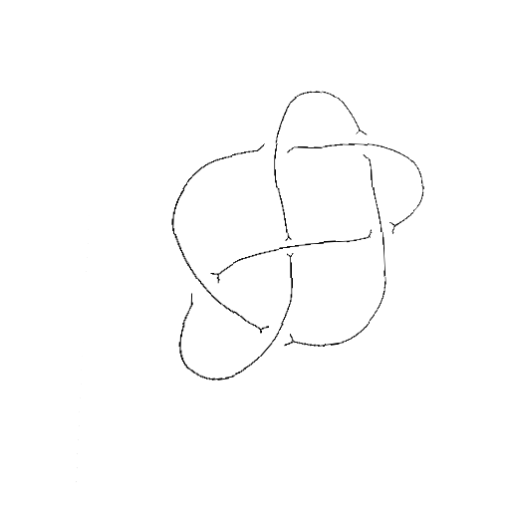
Crossing number: 6